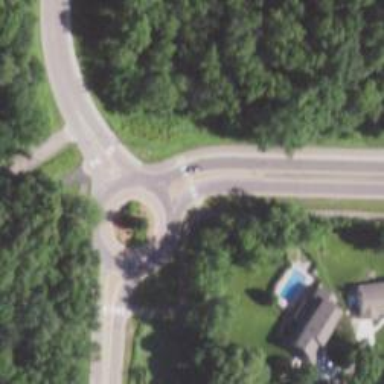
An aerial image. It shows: Tertiary road made of asphalt leading to roundabout junction.